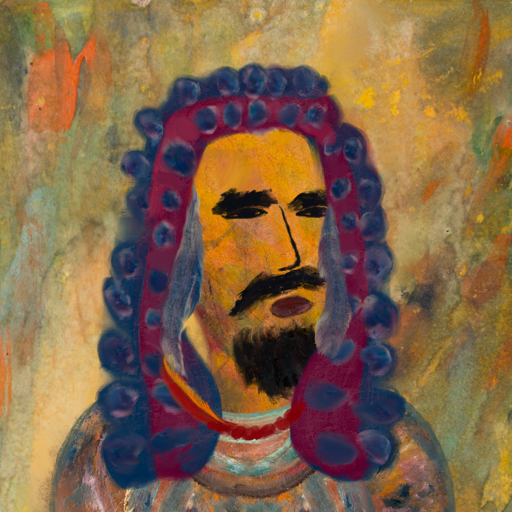
Background: Comrade, Head And Neck Side: Gypsy_Mother, Face Side: Mosgoul, Bust: Boggyland, Hair Side: Hill_Girl, Head Accessory: Blank, Second Necklace: Blank, Necklace: Pipe, Baby: Blank